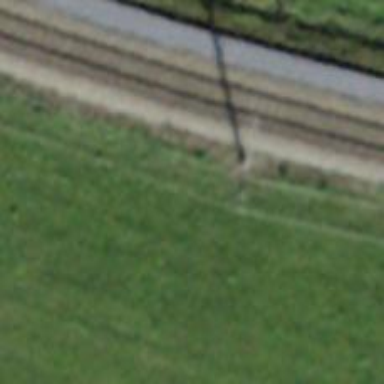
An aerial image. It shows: Power pole.